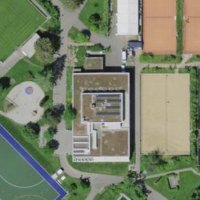
EUNIS habitat code: 53
Species observed at this site:
Onopordum acanthium
Corvus corone